Interaction volume radius: 5 \u00c5
Interaction volume height: 15 \u00c5
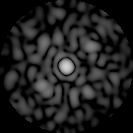
Disorder parameter: 0.7369